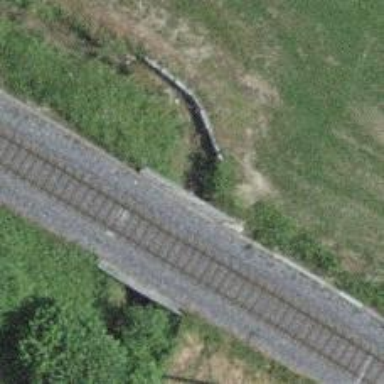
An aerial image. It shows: Culvert tunnel crossing ditch waterway.